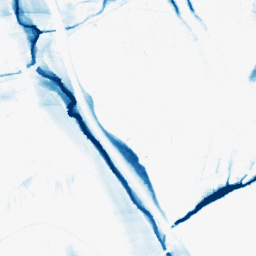
Category: morphological
Decomposition family: morphological_ellipse
Decomposition parameters: operation: closing
width: 10
height: 50
Upsampling method: quadratic
Upsampling parameters: scale: 8
Upsampling scale: 8